Field crop: tomato
Growth stage: 1
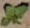
Species: solanum